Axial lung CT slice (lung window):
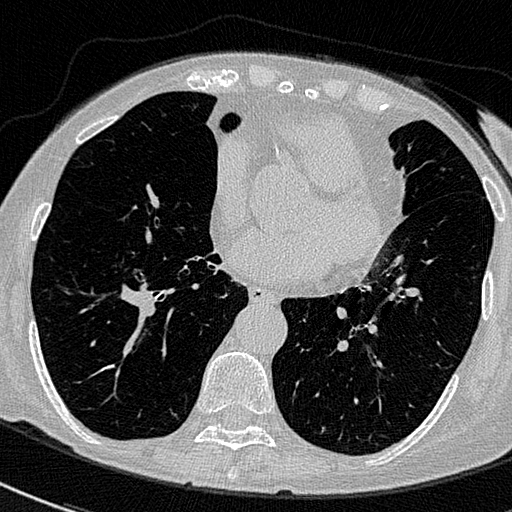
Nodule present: no